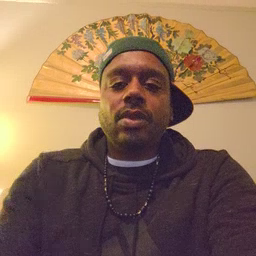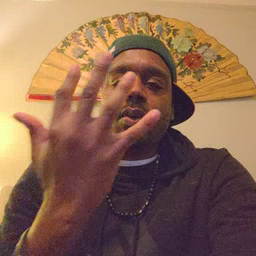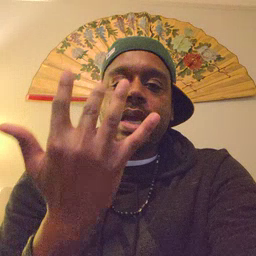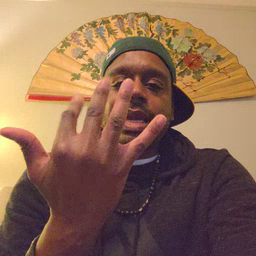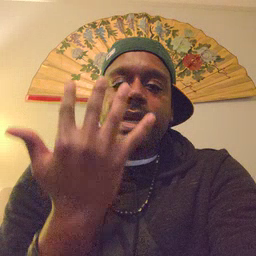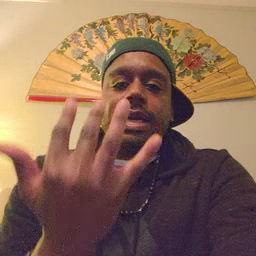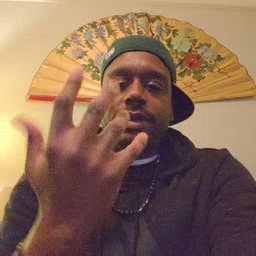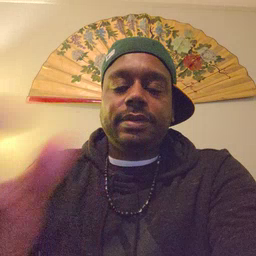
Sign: wait